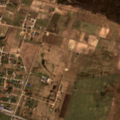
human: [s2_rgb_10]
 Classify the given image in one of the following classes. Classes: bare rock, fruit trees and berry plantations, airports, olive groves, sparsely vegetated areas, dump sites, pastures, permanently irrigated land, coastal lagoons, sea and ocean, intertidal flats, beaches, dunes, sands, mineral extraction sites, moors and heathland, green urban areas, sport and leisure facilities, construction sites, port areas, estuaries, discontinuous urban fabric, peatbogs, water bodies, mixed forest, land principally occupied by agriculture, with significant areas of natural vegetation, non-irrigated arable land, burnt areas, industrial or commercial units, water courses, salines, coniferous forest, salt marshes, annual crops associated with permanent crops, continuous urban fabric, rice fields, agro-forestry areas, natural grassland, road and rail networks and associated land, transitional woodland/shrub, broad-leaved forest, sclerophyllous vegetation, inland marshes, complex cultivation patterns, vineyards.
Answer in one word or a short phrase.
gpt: discontinuous urban fabric, industrial or commercial units, green urban areas, non-irrigated arable land, complex cultivation patterns, broad-leaved forest